Interaction volume radius: 5 \u00c5
Interaction volume height: 30 \u00c5
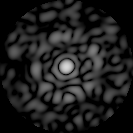
Disorder parameter: 0.8178